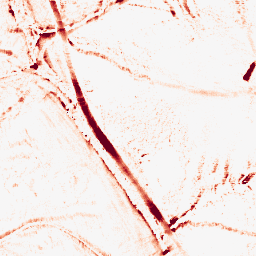
Category: morphological
Decomposition family: morphological_ellipse
Decomposition parameters: operation: opening
width: 10
height: 10
Upsampling method: cubic_catmull_rom
Upsampling parameters: scale: 4
Upsampling scale: 4